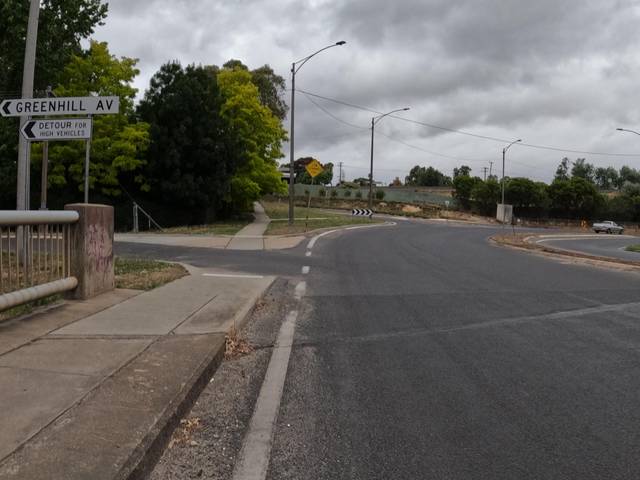
Region: Australia
Coordinates: -37.069, 144.216